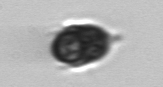
Label: Mesodinium